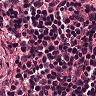
Metastatic tissue present: no